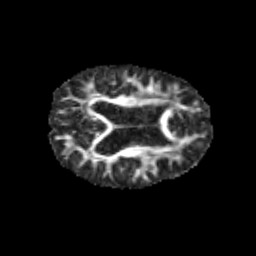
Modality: FA
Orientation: axial
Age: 9
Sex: female
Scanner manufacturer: siemens
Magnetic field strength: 3 T
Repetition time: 3.8 s
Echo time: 0.07 s